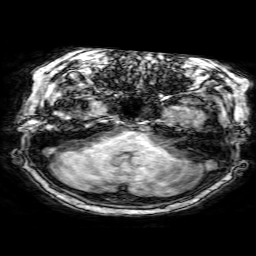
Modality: T1w
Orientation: coronal
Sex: female
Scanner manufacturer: philips
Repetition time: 0.008087 s
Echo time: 0.0037 s